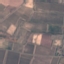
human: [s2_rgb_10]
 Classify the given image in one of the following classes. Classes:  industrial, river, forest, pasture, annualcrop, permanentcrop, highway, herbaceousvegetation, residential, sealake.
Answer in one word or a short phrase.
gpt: PermanentCrop